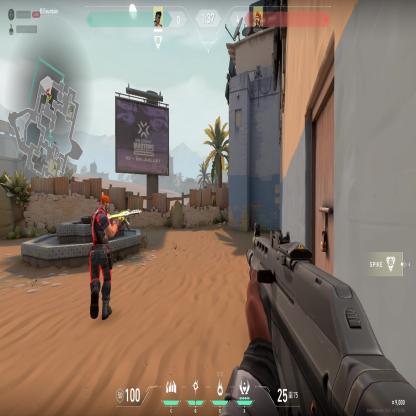
Label: enemy